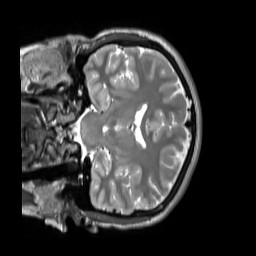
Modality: T2w
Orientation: coronal
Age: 20
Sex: male
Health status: ill
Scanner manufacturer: siemens
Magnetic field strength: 3 T
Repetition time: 2.8 s
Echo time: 0.326 s